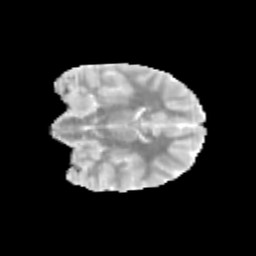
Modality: MD
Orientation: coronal
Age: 9
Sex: male
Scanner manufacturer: siemens
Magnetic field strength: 3 T
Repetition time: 3.8 s
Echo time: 0.07 s